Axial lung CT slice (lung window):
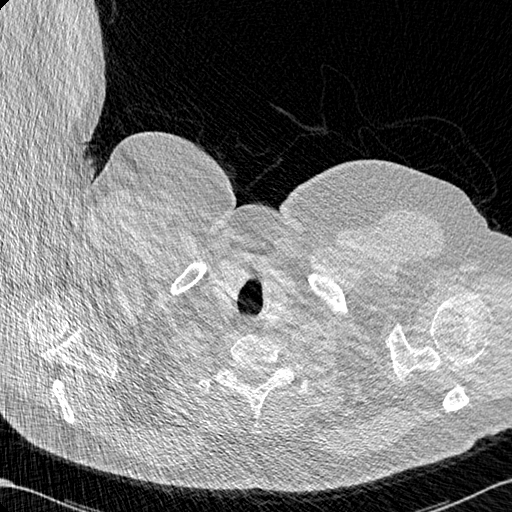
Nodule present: no